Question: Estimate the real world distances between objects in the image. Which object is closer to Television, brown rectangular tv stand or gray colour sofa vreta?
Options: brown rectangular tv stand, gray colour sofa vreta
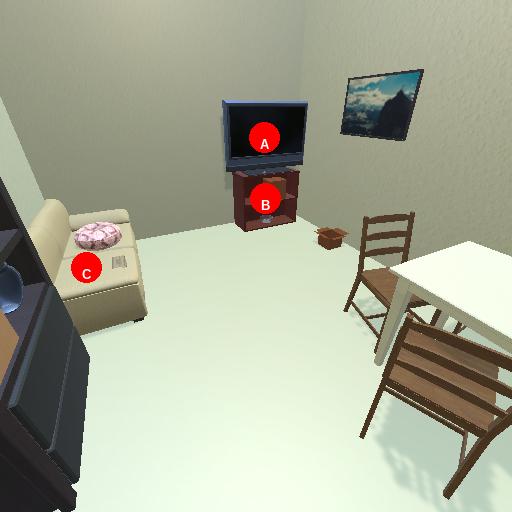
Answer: brown rectangular tv stand